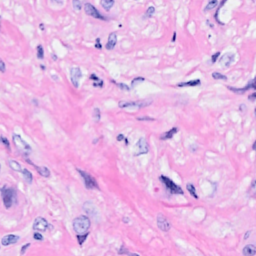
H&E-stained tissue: Breast